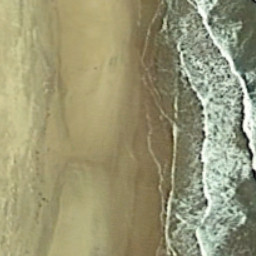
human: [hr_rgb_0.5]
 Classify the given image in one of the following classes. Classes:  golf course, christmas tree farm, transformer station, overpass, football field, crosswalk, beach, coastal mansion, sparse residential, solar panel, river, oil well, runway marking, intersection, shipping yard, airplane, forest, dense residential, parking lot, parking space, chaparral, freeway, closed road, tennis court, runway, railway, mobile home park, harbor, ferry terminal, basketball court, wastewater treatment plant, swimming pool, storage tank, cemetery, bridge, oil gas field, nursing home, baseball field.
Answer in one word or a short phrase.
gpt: beach